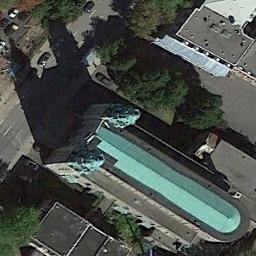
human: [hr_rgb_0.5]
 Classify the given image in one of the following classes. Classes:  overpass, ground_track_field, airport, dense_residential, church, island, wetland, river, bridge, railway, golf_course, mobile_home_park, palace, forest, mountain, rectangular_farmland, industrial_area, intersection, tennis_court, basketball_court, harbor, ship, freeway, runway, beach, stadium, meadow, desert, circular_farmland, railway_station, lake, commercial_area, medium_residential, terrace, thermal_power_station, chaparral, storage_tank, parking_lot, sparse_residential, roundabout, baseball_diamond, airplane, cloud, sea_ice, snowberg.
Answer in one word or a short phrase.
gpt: church